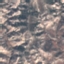
Land use / land cover: HerbaceousVegetation